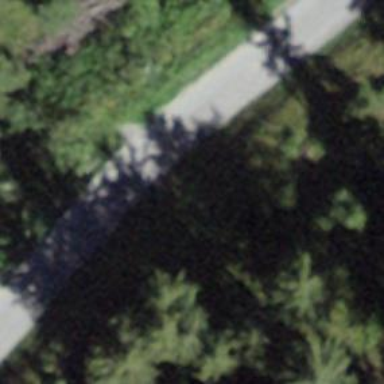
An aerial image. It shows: Unclassified road with asphalt surface.